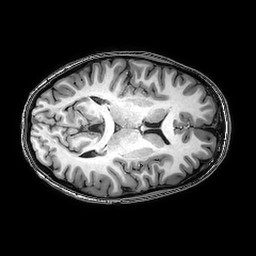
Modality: T1w
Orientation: axial
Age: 26
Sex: female
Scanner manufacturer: philips
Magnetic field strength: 3 T
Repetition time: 0.008322 s
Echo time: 0.00383 s